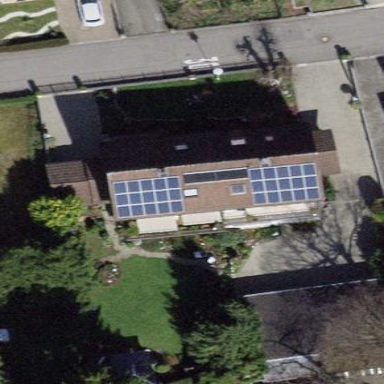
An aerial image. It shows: Semi-detached house with gabled roof.